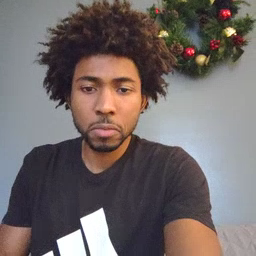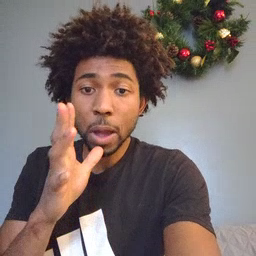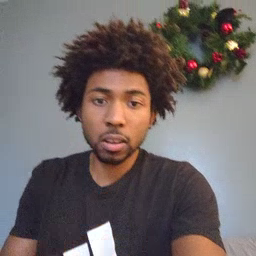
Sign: mom